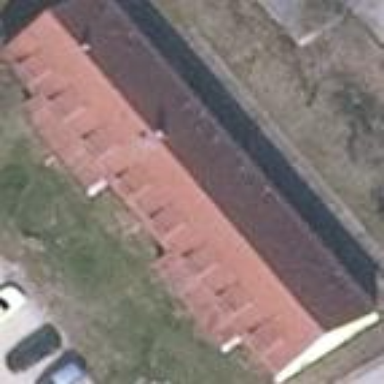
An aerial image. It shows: Nursing home building.